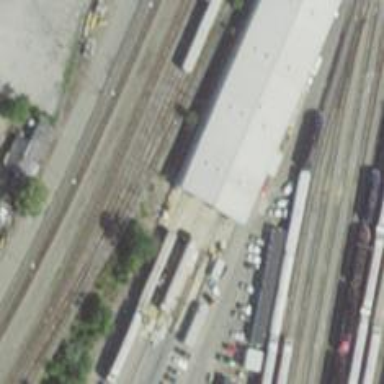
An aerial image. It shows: Railway siding for service.